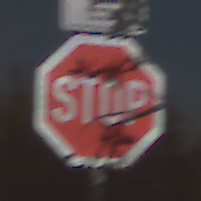
Verkehrszeichen: Stop
Zusatzzeichen oben: RichtungsangabeDurchPfeile9
Umgebung: Outdoor, Suburban
Tageszeit: MorningAfternoon
Wetter: PartlyCloudy
Licht: Natural
Jahreszeit: NotSpecified
Kontrast: HighContrast